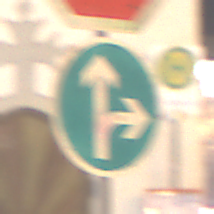
Verkehrszeichen: VorgeschriebeneFahrtrichtungGeradeausOderRechts
Zusatzzeichen oben: Stop
Umgebung: Outdoor, Urban
Tageszeit: Night
Wetter: Overcast
Licht: Artificial
Jahreszeit: Winter
Kontrast: MediumContrast